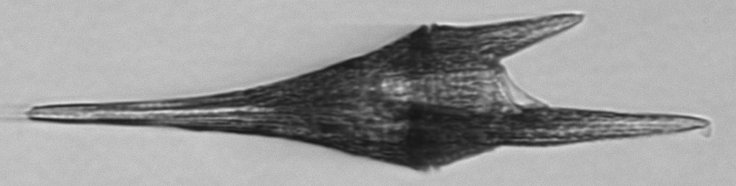
Label: Tripos_furca